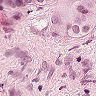
Metastatic tissue present: yes